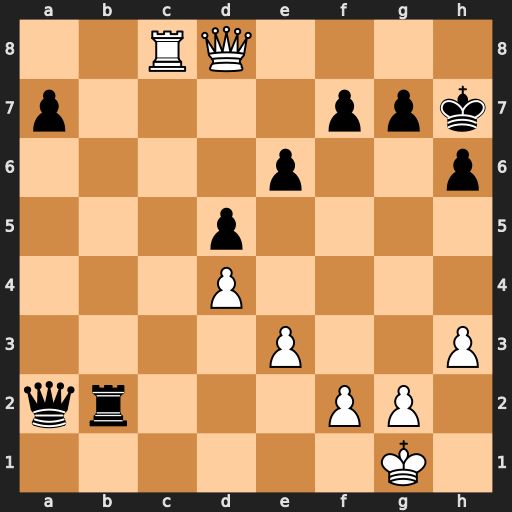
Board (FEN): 2RQ4/p4ppk/4p2p/3p4/3P4/4P2P/qr3PP1/6K1
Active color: w
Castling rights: -
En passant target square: -
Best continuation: Qh8+ Kg6 Rg8